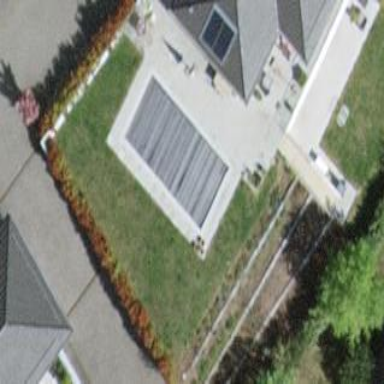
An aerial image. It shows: Swimming pool located in leisure land.